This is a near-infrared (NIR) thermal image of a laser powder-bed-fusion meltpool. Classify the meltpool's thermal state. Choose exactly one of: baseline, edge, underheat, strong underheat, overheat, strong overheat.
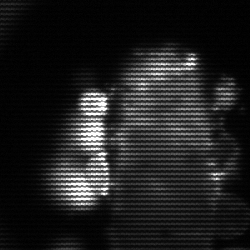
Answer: strong underheat